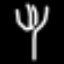
Label: fork